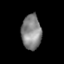
Tissue: skin
Cell type: Epithelial cells
Senescence score: 0.2332
Nuclear area (px): 670
Mean DAPI intensity: 133.775